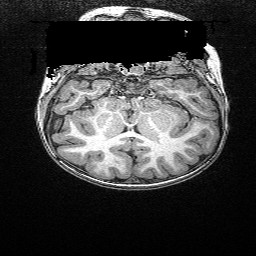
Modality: T1w
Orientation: sagittal